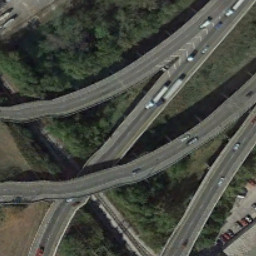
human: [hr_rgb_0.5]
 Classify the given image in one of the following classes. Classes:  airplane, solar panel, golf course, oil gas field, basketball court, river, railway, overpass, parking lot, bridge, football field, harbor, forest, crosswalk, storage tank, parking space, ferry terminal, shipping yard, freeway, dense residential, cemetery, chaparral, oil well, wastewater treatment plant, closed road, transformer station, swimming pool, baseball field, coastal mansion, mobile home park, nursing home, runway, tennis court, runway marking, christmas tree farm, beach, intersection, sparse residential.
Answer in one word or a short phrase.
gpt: overpass